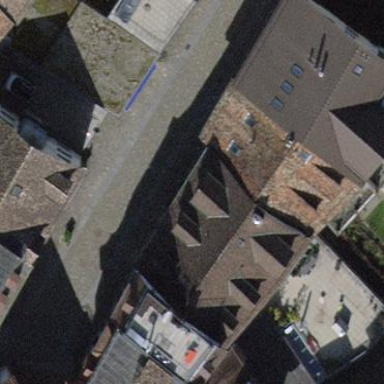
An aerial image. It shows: Building with gabled roof made of roof tiles.